Field crop: maize
Growth stage: 2
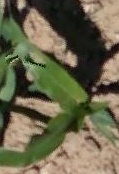
Species: maize